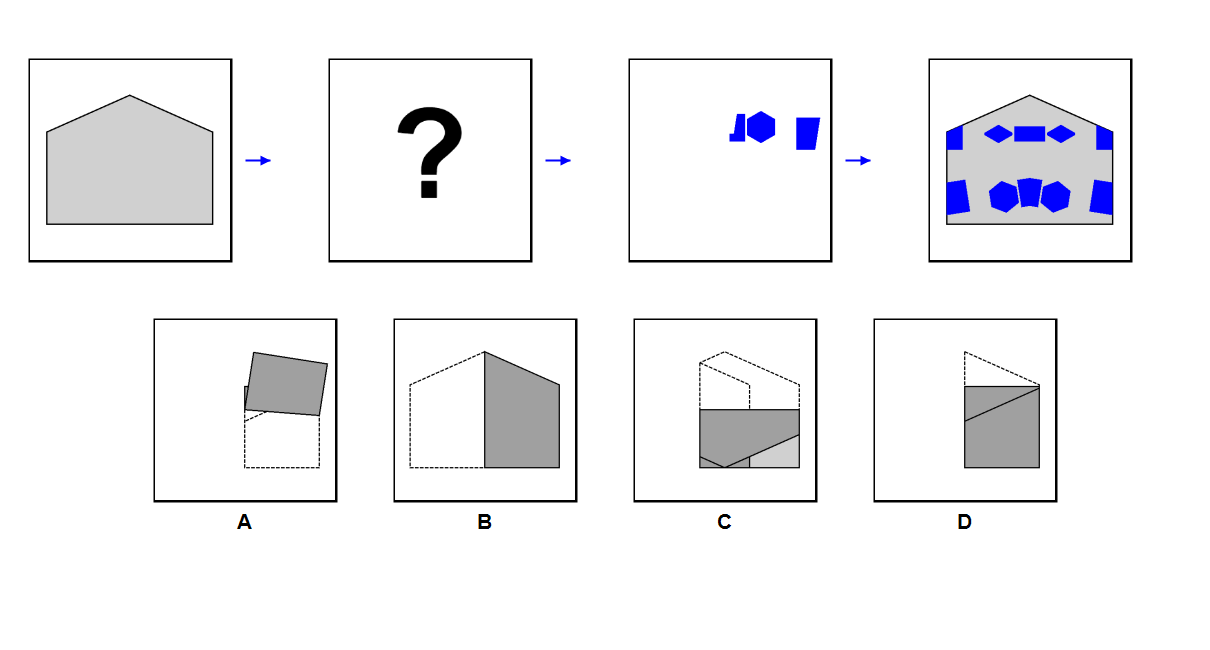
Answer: C